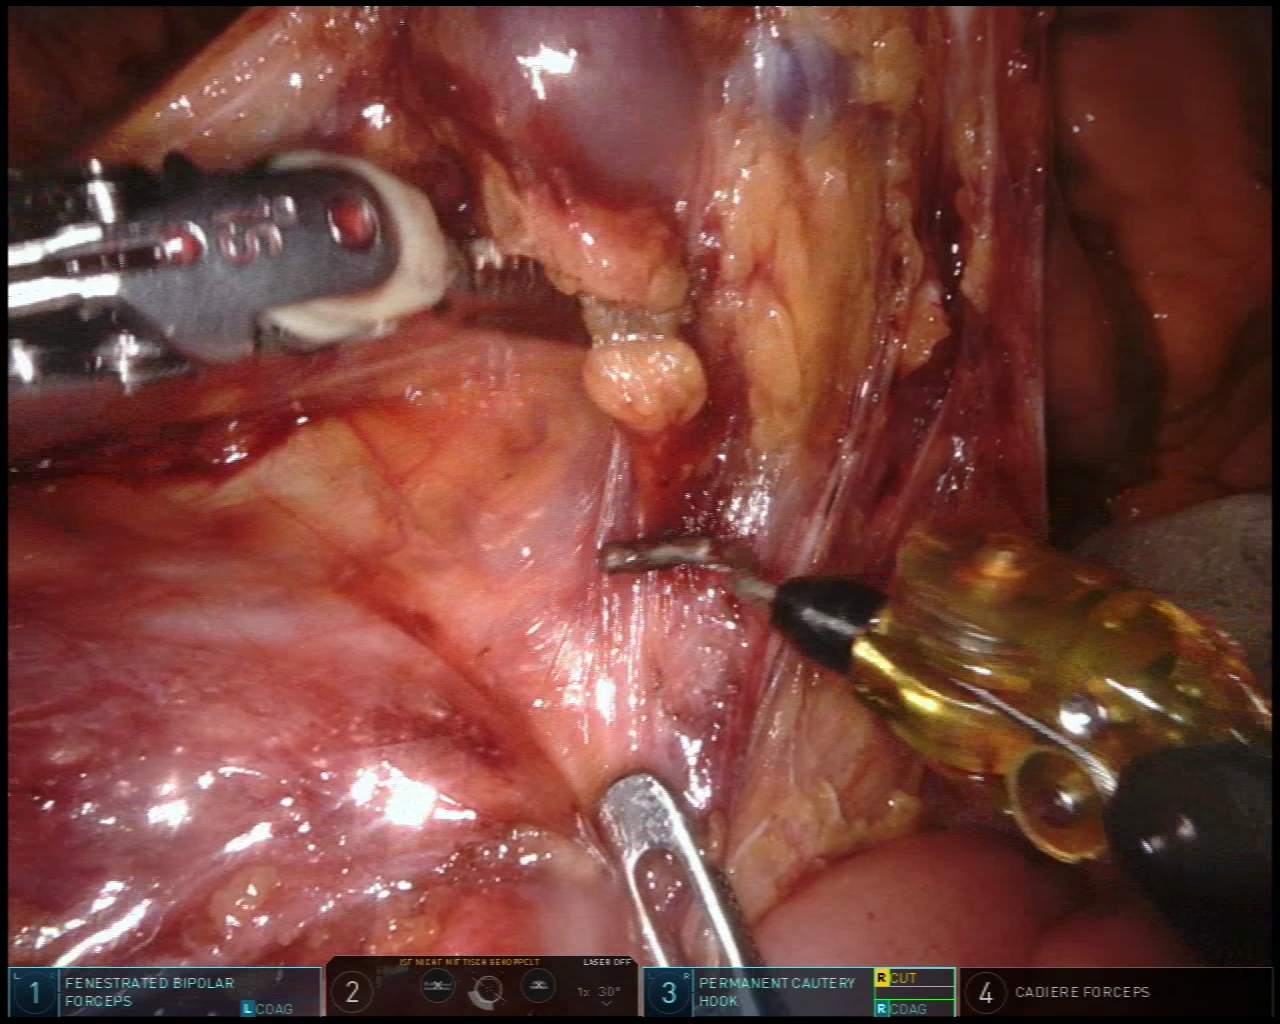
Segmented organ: small_intestine
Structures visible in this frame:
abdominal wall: no
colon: no
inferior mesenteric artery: no
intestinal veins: no
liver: no
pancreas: no
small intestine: yes
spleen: no
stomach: no
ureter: no
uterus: no
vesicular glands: no